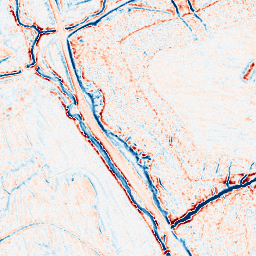
Category: edge_preserving
Decomposition family: bilateral
Decomposition parameters: d: 9
sigma_color: 25
sigma_space: 50
Upsampling method: quadratic
Upsampling parameters: scale: 8
Upsampling scale: 8